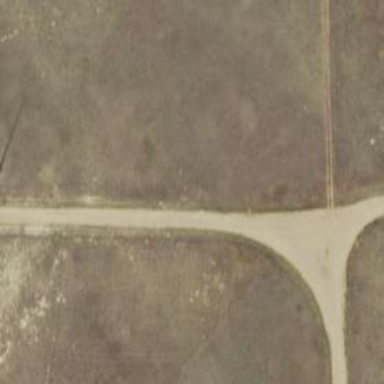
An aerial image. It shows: Road leading to wind farm area designated for service vehicles.